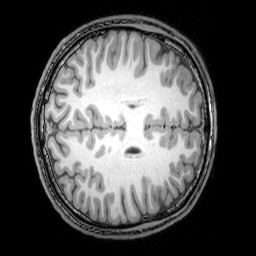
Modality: T1w
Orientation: axial
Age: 22
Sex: male
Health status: healthy
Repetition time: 0.081 s
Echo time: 0.037 s